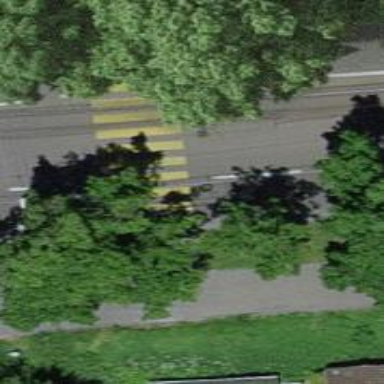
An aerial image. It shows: Crossing with traffic signals.